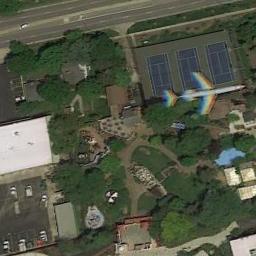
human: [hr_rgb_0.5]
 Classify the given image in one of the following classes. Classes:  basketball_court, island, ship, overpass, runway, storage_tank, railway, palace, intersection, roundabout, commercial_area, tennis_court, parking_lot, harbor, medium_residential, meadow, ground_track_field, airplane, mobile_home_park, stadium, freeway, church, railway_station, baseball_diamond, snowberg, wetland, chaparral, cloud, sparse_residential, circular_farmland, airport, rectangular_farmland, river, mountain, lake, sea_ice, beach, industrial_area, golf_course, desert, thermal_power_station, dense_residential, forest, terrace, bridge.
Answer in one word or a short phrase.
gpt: tennis_court